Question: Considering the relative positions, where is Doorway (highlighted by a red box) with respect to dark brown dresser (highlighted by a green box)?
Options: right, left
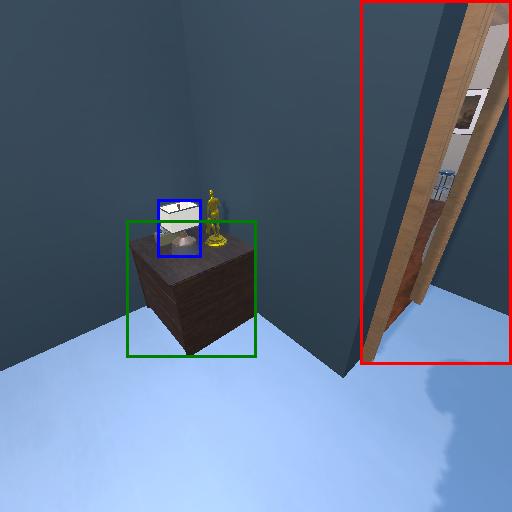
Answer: right